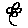
Label: flower